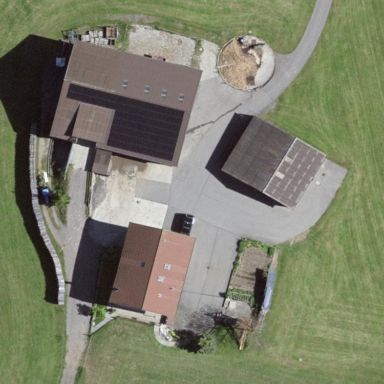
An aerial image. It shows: Farmyard area.